Field crop: maize
Growth stage: 2
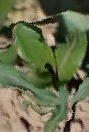
Species: maize